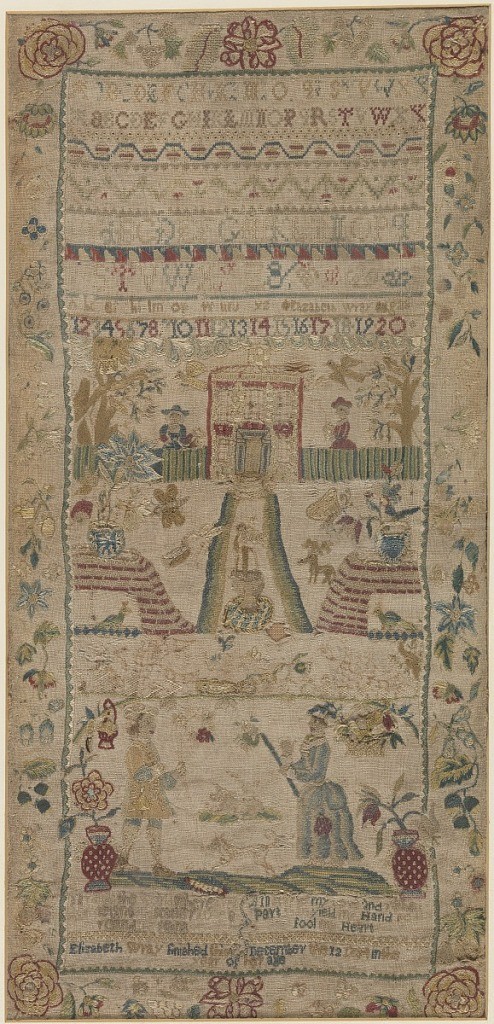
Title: Sampler
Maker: Elizabeth Wray
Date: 1734
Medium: silk, linen Technique: embroidery on plain weave
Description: Long form depicting a house with a path leading up to it.  At the base, a lady and gentleman with a dog.  Alphabets, numerals, floral border.